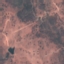
Land use / land cover: HerbaceousVegetation